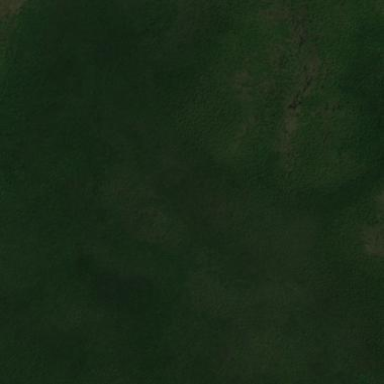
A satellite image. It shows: Swamp in wetland area.